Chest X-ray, PA view. Patient: 65 years old, sex M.
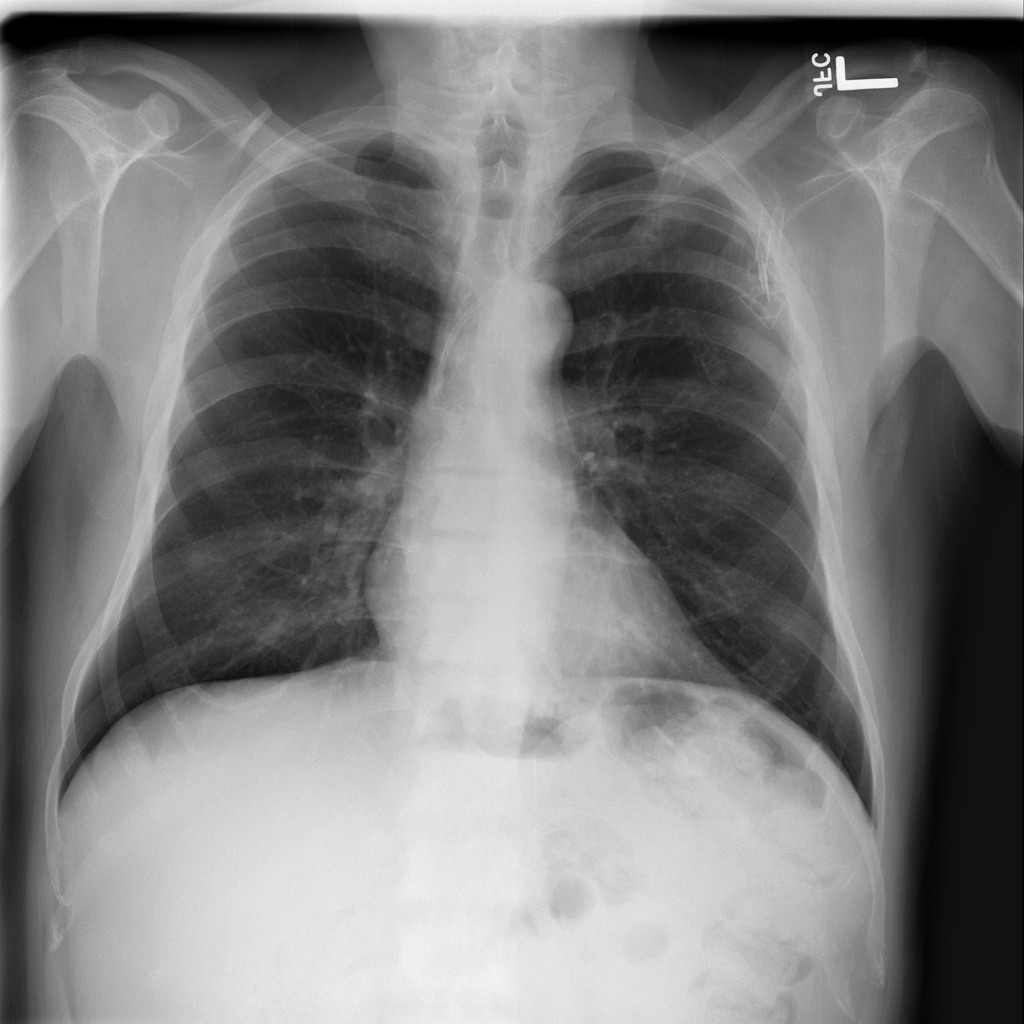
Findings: No Finding